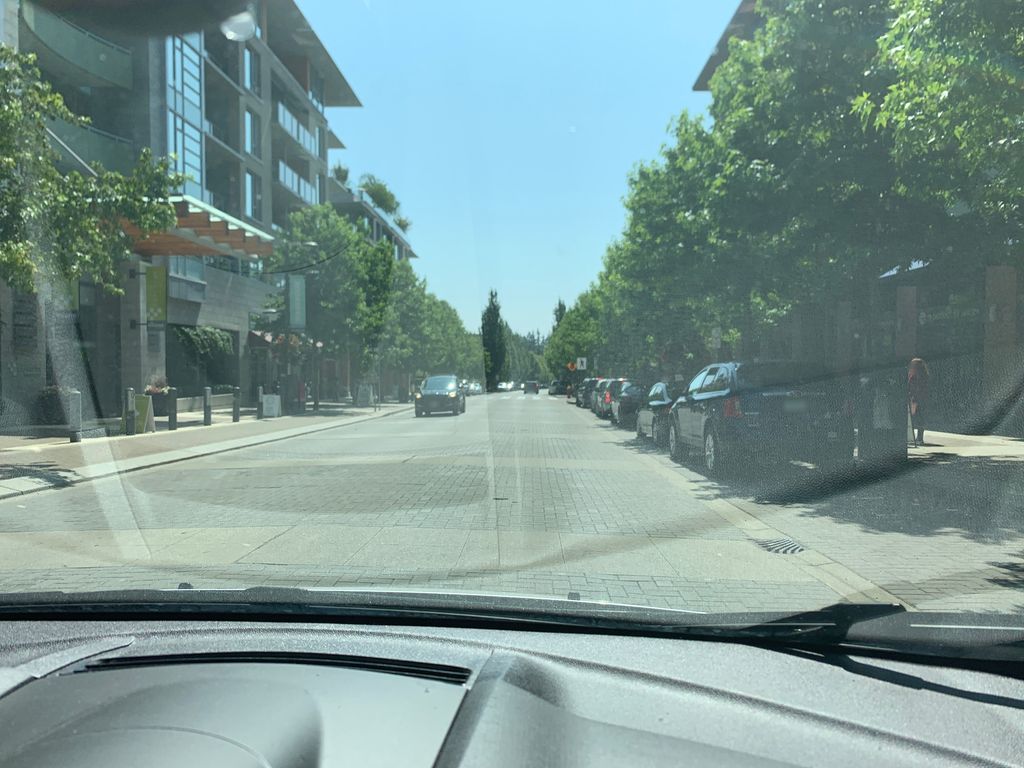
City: vancouver